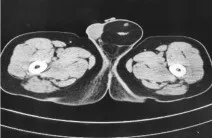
The enhanced CT scan reveals patchy fat density shadows on the left scrotum. (A) Axial view.
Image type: radiology (ct)